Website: macys
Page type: billing-address
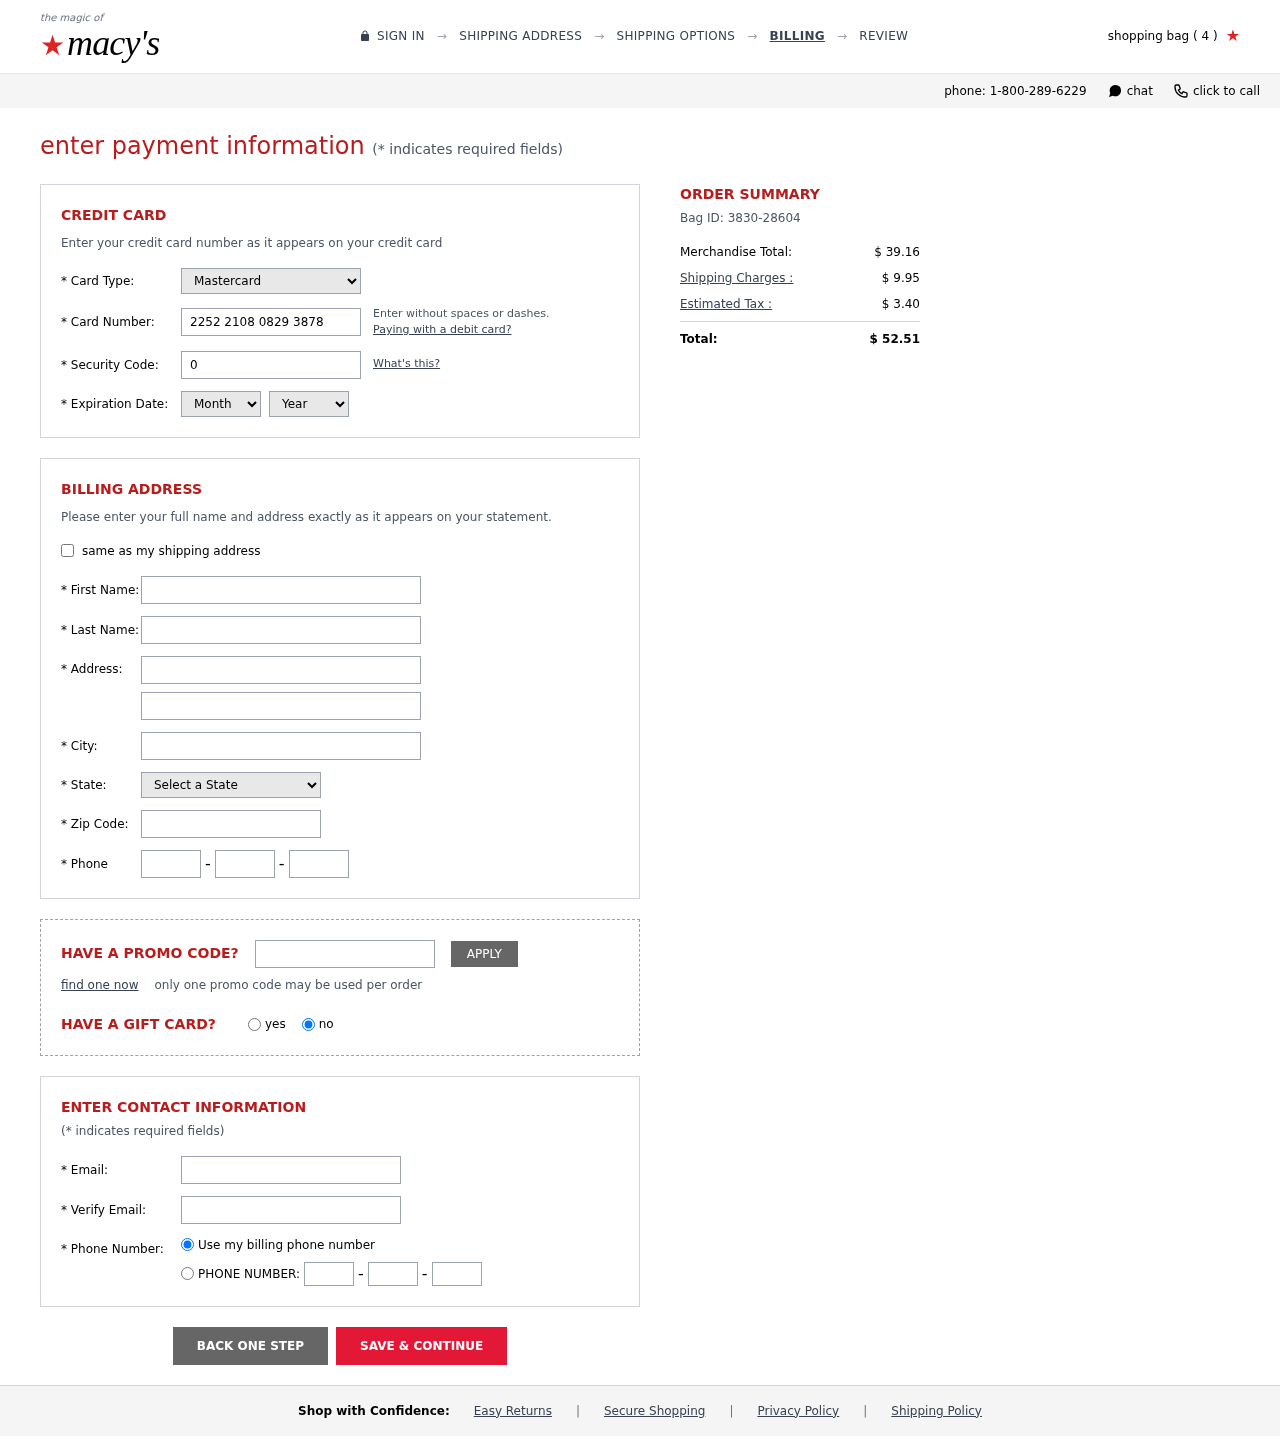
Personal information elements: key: PII_CARD_CVV
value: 024
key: PII_CARD_EXPIRY_MONTH
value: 12
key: PII_CARD_EXPIRY_YEAR
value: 30
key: PII_CARD_NUMBER
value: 2252 2108 0829 3878
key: PII_CARD_TYPE
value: Mastercard
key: PII_CITY
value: West Connie
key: PII_EMAIL
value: jhoward@hotmail.com
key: PII_FIRSTNAME
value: Jonathan
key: PII_LASTNAME
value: Howard
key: PII_PHONE_AREA
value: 474
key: PII_PHONE_PREFIX
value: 265
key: PII_PHONE_SUFFIX
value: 0324
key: PII_POSTCODE
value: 73384
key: PII_STATE_ABBR
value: NH
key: PII_STREET
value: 164 Davis Centers Suite 125
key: PII_STREET2
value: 130 Marcus Trace
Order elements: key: ORDER_NUM_ITEMS
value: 4
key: ORDER_ID
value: Bag ID: 3830-28604
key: ORDER_SUBTOTAL
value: $ 39.16
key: ORDER_SHIPPING_COST
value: $ 9.95
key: ORDER_TAX
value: $ 3.40
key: ORDER_TOTAL
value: $ 52.51